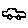
Label: car